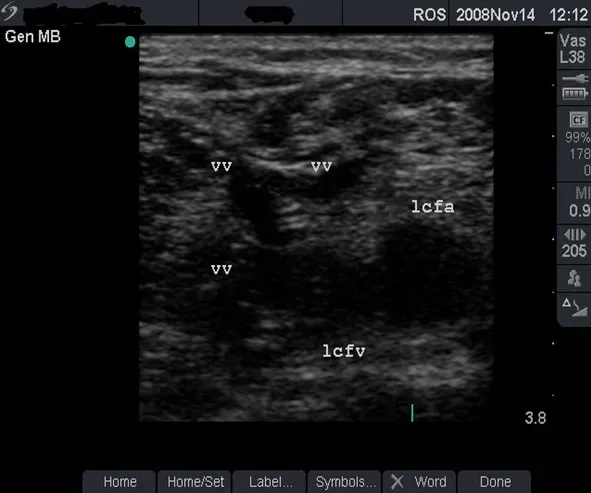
Alternative venous drainage, very severe damage (grade 4). B-mode image showing a very-severely damaged left femoral vein (lcfv) and new vessels (vv), providing alternative routes for venous drainage.
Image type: radiology (ultrasound)